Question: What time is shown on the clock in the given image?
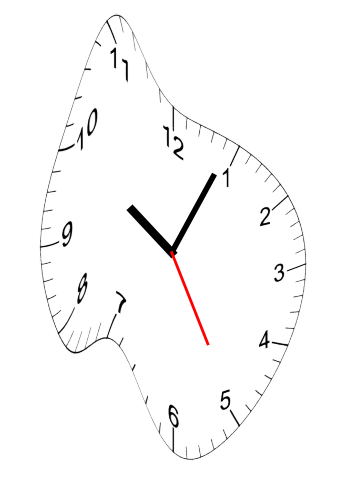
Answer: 10:04:25